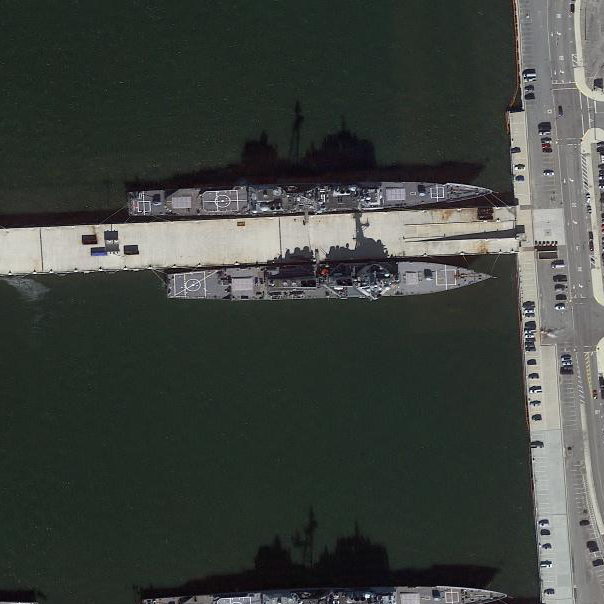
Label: destroyer